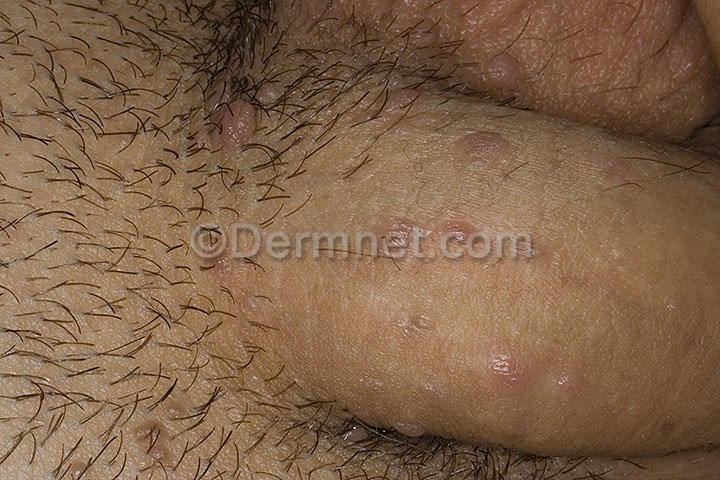
Disease: Herpes HPV and other STDs Photos